Question: I have this Windows Service on my development machine that's eating large amount of my memory when I run the application we're developing.
I have Visual Studio Ultimate 2013 Update 1.
Windows 8.1
.NET 4.5.51641

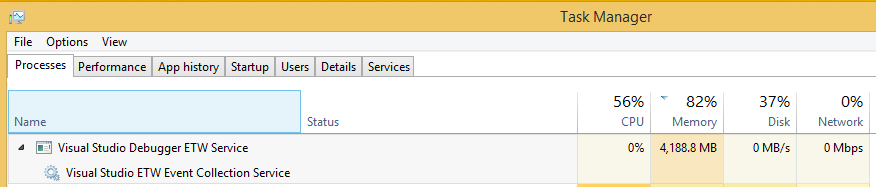
Answer: Event Tracing for Windows. See the article <URL> for more details.